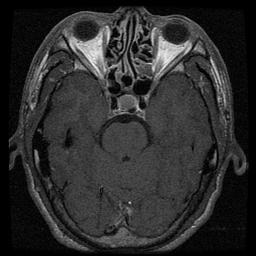
Label: pituitary